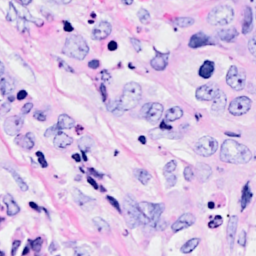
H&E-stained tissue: Breast